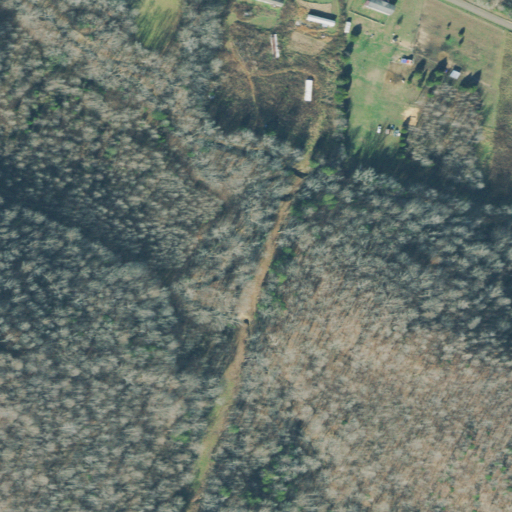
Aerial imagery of valley in Tennessee named Tune Hollow containing deciduous forest, pasture, open development, low intensity development, and evergreen forest